Field crop: maize
Growth stage: 1
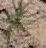
Species: salsola